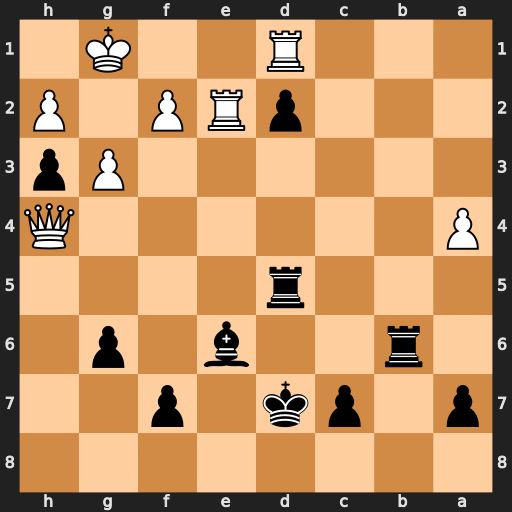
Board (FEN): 8/p1pk1p2/1r2b1p1/3r4/P6Q/6Pp/3pRP1P/3R2K1
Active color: b
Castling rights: -
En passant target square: -
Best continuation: Rb1 Rxb1 d1=Q+ Re1 Qf3 Qe4 Qxe4